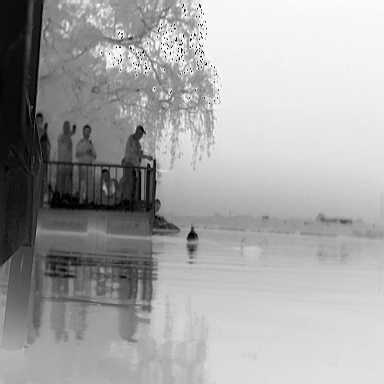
There is a canoe in the infrared image.